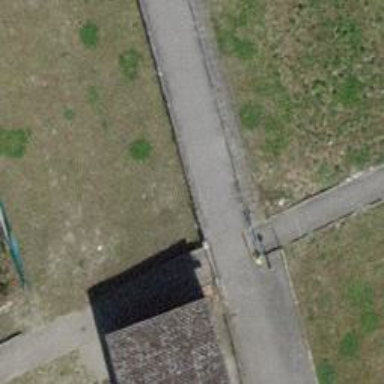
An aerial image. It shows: Bollard barrier.